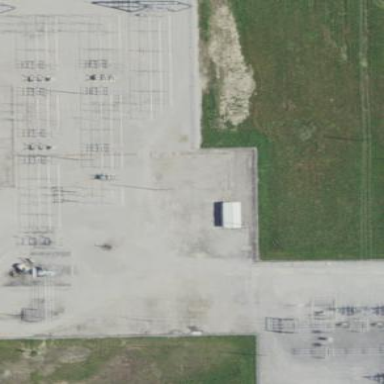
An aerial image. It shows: Substation surrounded by fence.